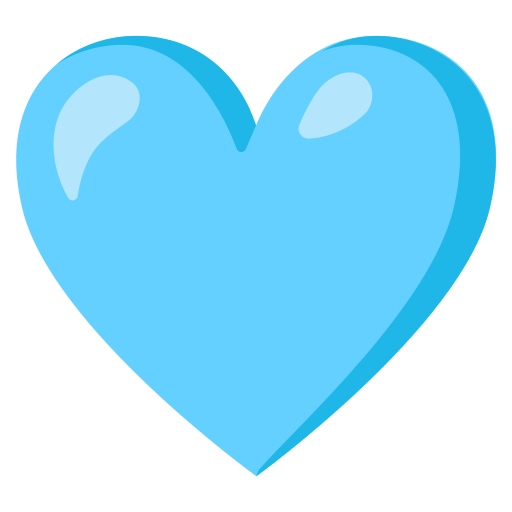
Emoji: 🩵